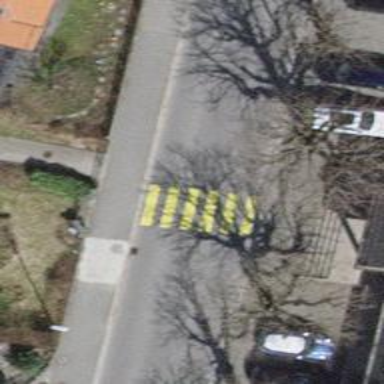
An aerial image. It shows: Marked road crossing.